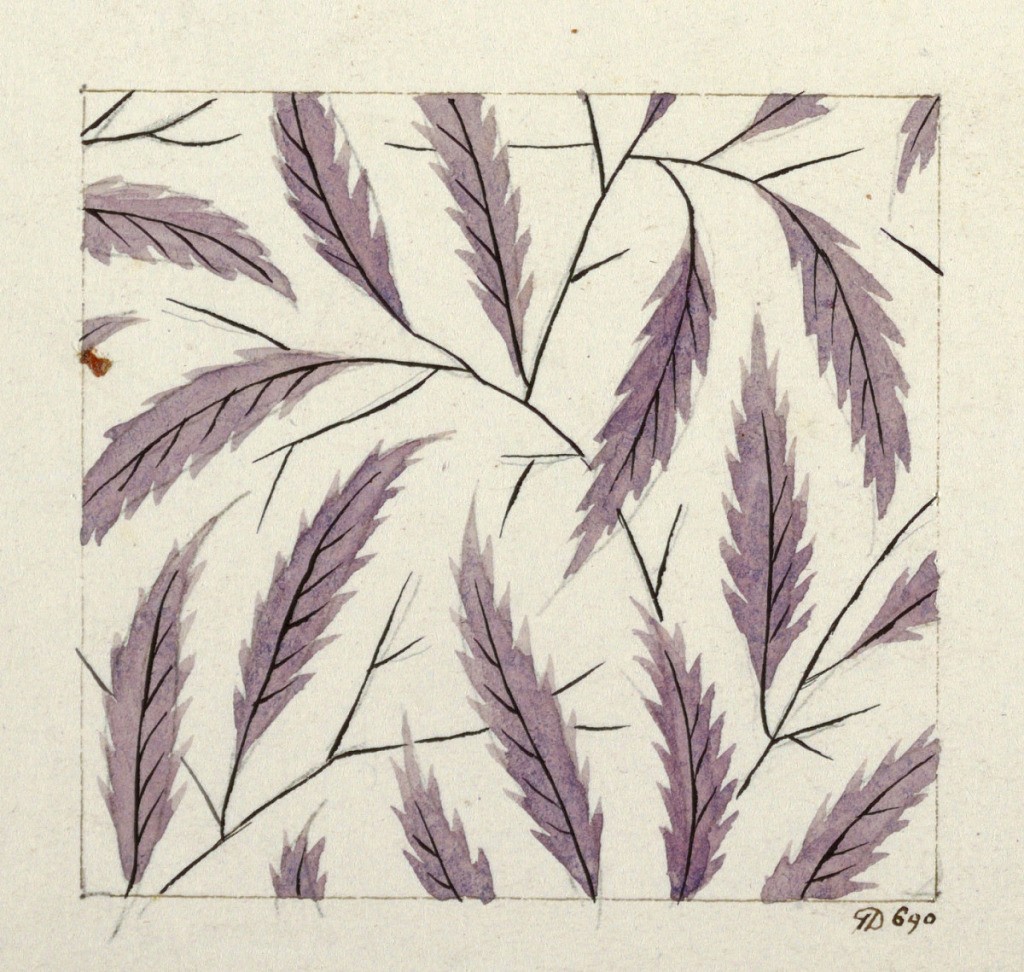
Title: Floral design for printed textiles
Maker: Louis-Albert DuBois, Swiss, 1752–1818
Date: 1800–1818
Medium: Brush and gouache, graphite on white wove paper
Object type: Drawing
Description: Purple leaf design, black branches on white ground.